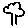
Label: tree